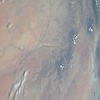
Label: land